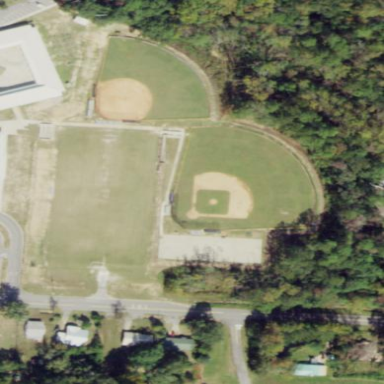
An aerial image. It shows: Baseball pitch for leisure land activities.